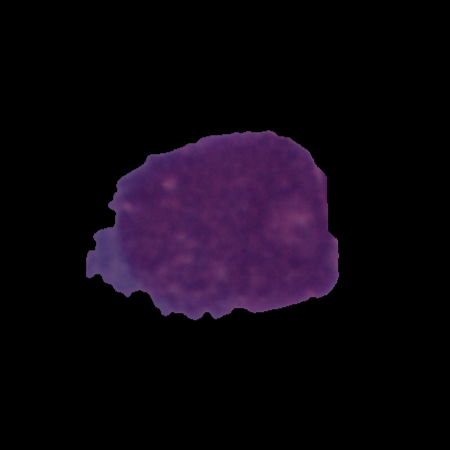
Label: cancer